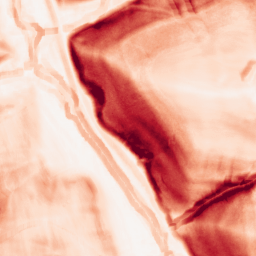
Category: morphological
Decomposition family: morphological_gradient
Decomposition parameters: size: 7
shape: square
Upsampling method: cubic_catmull_rom
Upsampling parameters: scale: 2
Upsampling scale: 2